Field crop: tomato
Growth stage: 2
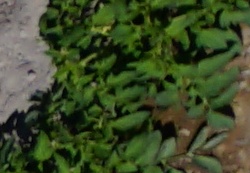
Species: tomato